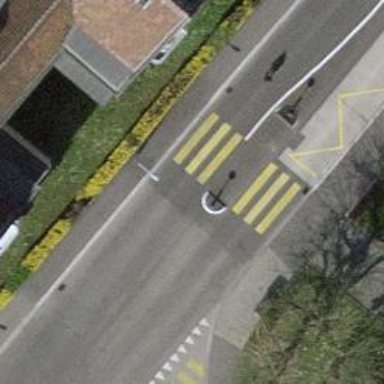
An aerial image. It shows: Marked road crossing with pedestrian island.